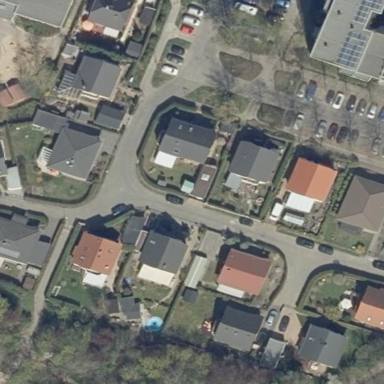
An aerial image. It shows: Residential area.